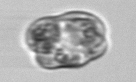
Label: Karenia